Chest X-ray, PA view. Patient: 58 years old, sex F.
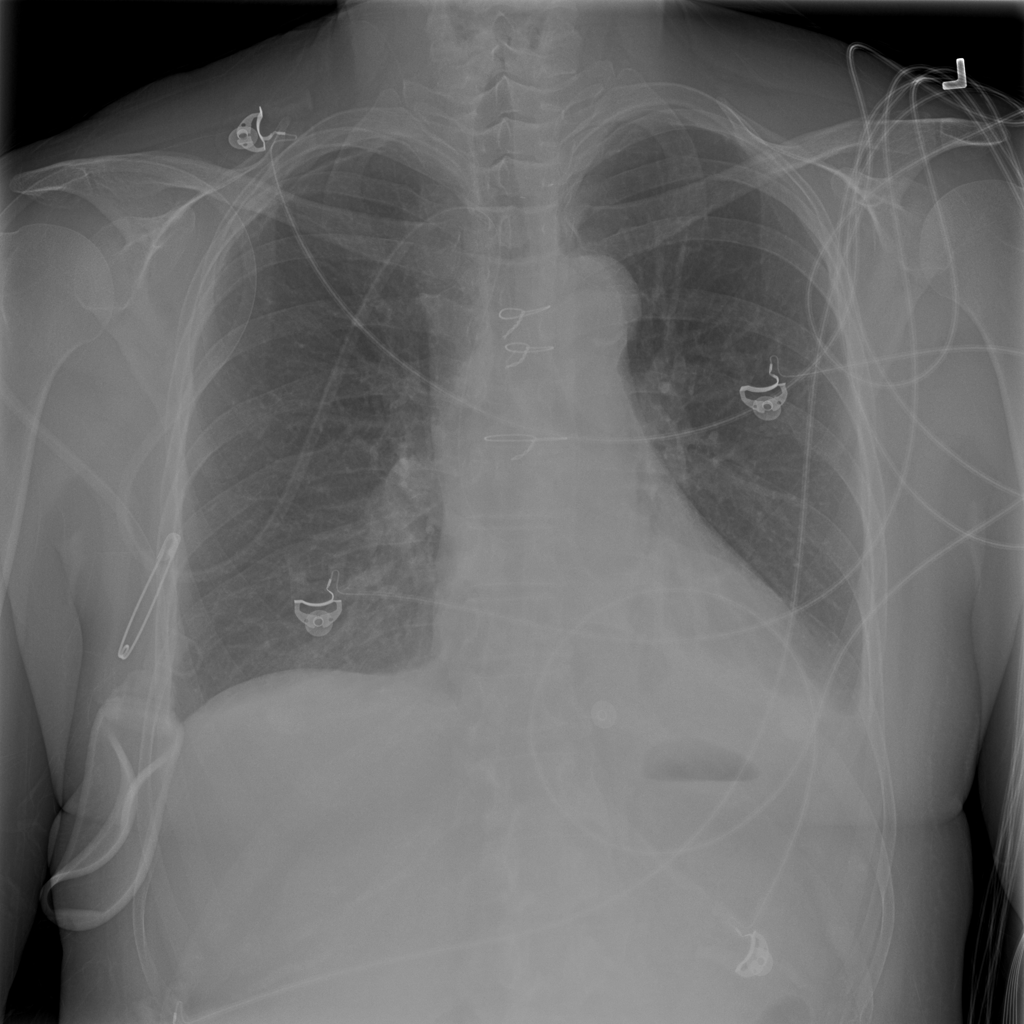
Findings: Pneumothorax